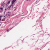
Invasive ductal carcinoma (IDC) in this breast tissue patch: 0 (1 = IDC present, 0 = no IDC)